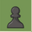
Piece: bP